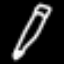
Label: pencil